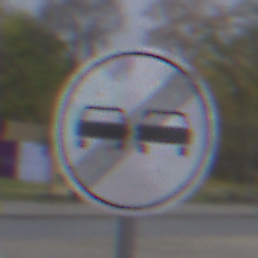
Verkehrszeichen: EndeUeberholverbot
Umgebung: Outdoor, Urban
Tageszeit: MorningAfternoon
Wetter: PartlyCloudy
Licht: Natural
Jahreszeit: NotSpecified
Kontrast: LowContrast